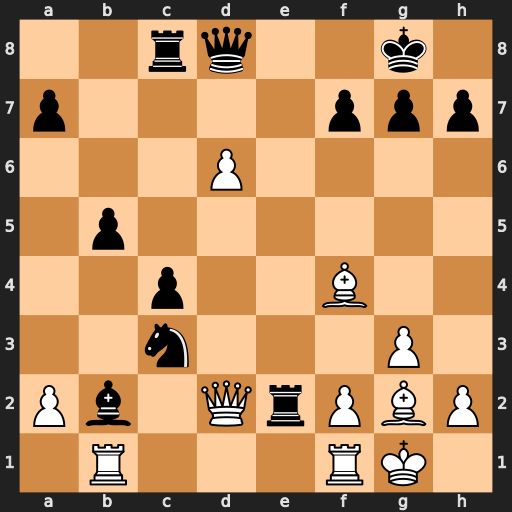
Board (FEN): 2rq2k1/p4ppp/3P4/1p6/2p2B2/2n3P1/Pb1QrPBP/1R3RK1
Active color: w
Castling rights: -
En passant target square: -
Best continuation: Rxb2 Rxd2 Rxd2